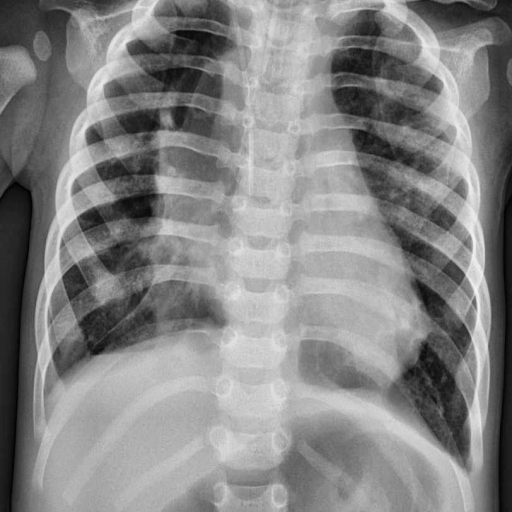
Finding: PNEUMONIA